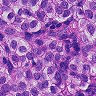
Metastatic tissue present: yes